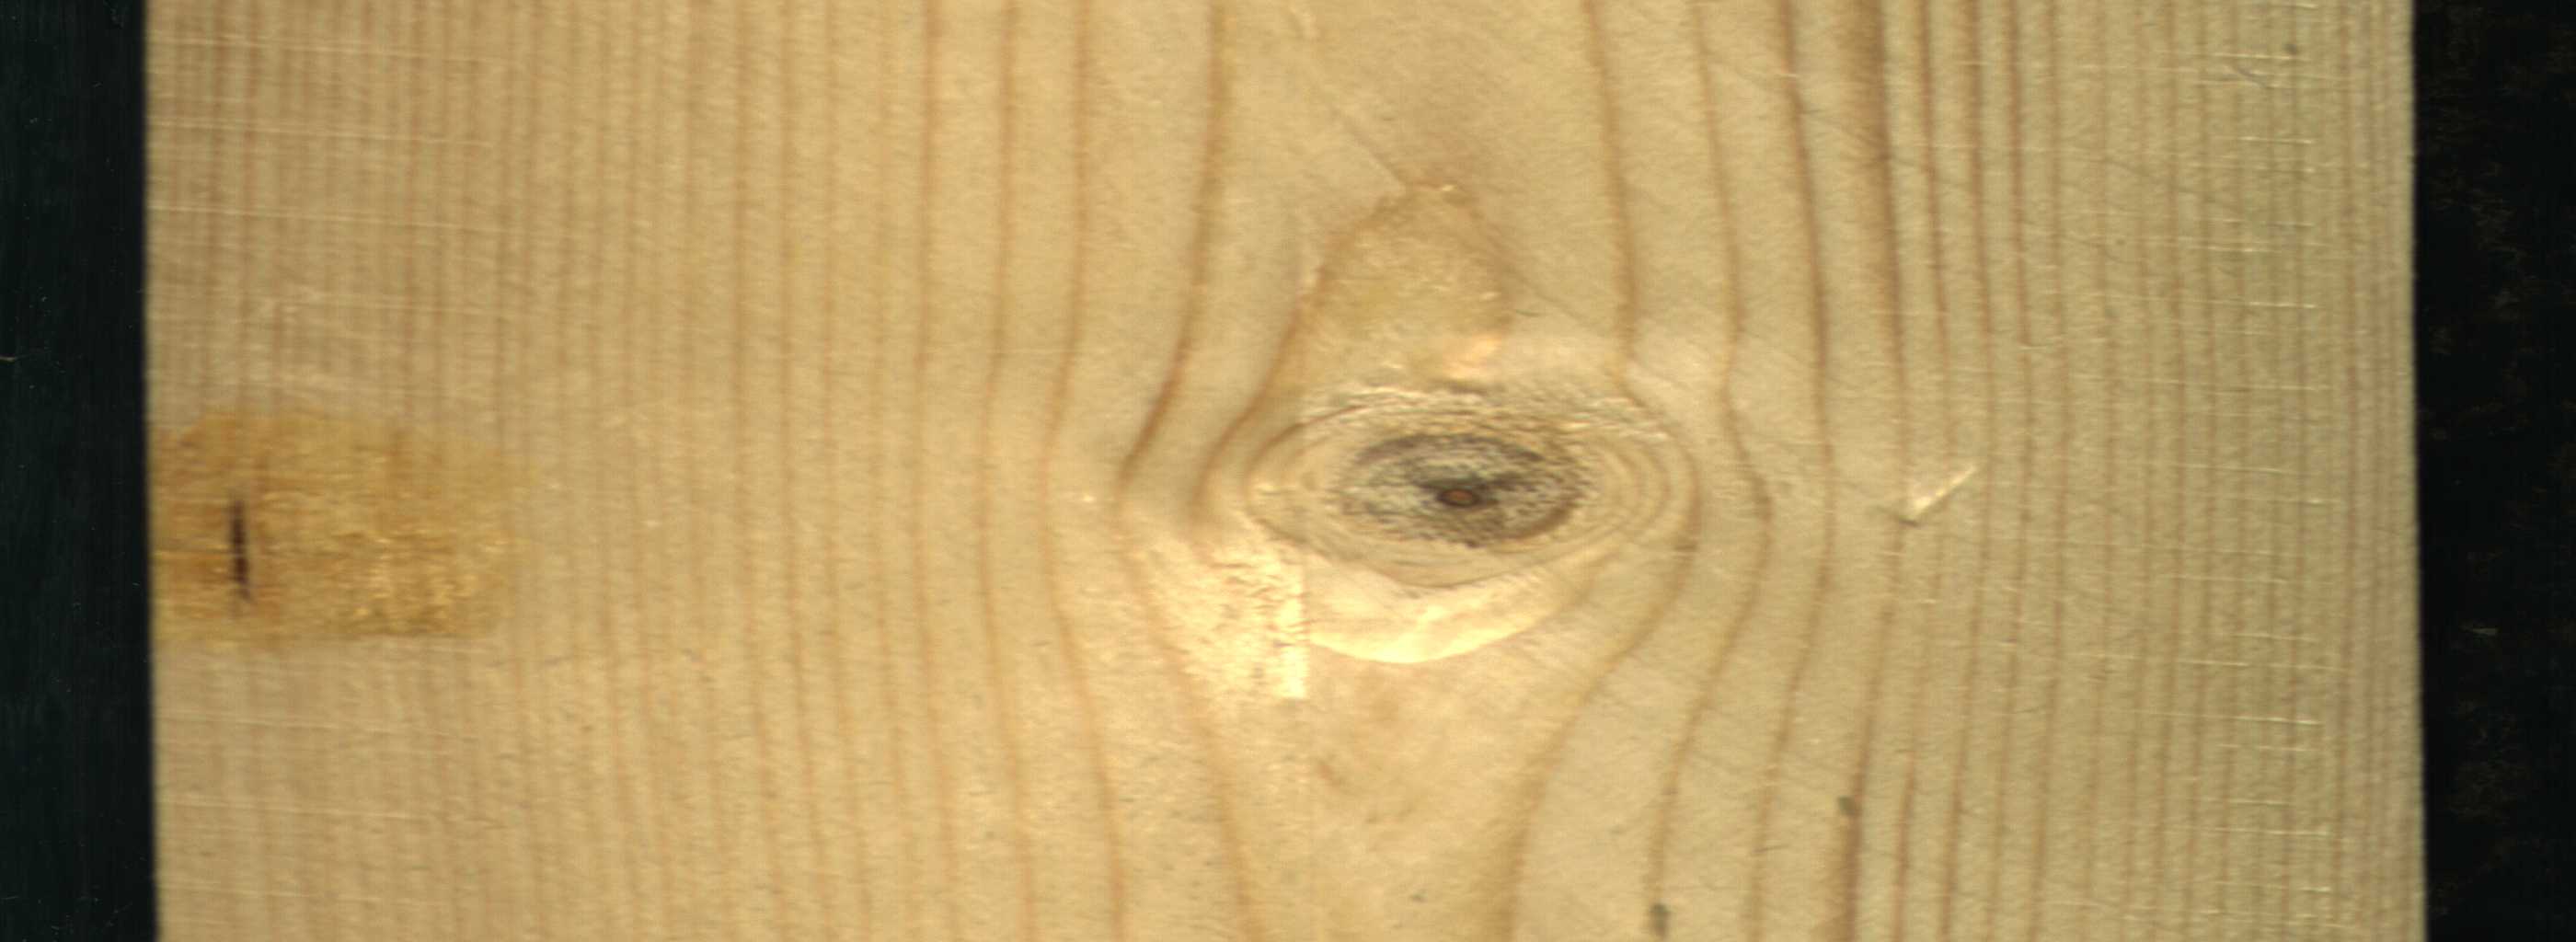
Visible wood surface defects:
resin
Live_Knot